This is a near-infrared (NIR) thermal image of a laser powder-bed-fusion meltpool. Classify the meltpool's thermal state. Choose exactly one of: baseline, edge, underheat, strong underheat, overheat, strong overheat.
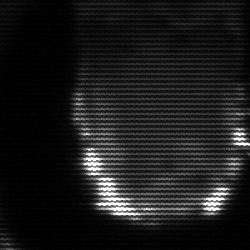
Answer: strong underheat